Question: I am making a notes web app where I am using AngularJS framework.. I am succesfully displaying notes and I want to delete and update the notes using Unique_id .. I tried doing the ng-repeat with the notes uid in a font-awesome close icon using the a function on click
Code is below:
'''
<div class="bodyContainer">
<div class="title">
<h3>Notes<i ng-click="updateFunc()" class="fa fa-refresh"></i></h3>
</div>
<div class="notesBox">
<div class="notes" ng-repeat="Notes in txtArray | limitTo: 5">
<remove-notes></remove-notes>
<p class="notesTitle">{{Notes.notes_title}}</p>
<p>{{Notes.notes_text}}</p>
</div>
<h3 class="emptyBox" ng-hide="txtArray.length > 0">Write Your First Note!!</h3>
</div>
<div class="homePaging"><a href="#notes">See more</a></div>
</div>
'''
Here is the Directive Code for the '<remove-notes>' directive:
'''
diary.directive('removeNotes', function () {
return {
restrict: 'E',
template: '<i class="fa fa-close fa-fw" ng-click="removeNote({{Notes.notes_uid}})">',
link: function ($scope,element,attrs) {
element.bind('click', function () {
element.css('color','#19B5FE');
})
}
}
});
'''
But When I click the Icon with the click event handler it gives me a parse error:

When I check the Elements panel in the console.. It renders the value of the ang expression '{{Notes.notes_uid}}'
Is there any better way to implement the delete capability.. I just want to know how to pass the 'notes_uid' to my backend php code in an Async way..
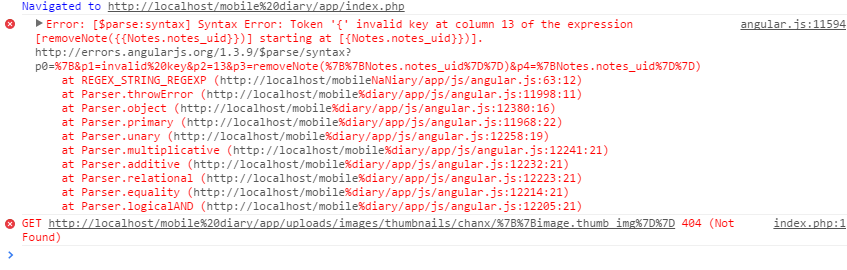
Answer: As you are using Angular's built in directive 'ng-click', you need to remove brackets in your expression.
'''
template: '<i class="fa fa-close fa-fw" ng-click="removeNote(Notes.notes_uid)">'
'''
Another sample for better understanding: 'ng-value="myValue"' and 'value="{{myValue}}"' are totally the same, but you should't mix them up.
## Update
It seems object Notes is not passed to the scope of directive. A possible solution is binding ng-model to directive like
'''
diary.directive('removeNotes', function () {
return {
restrict: 'E',
scope: {
note:'=ngModel'
//bindAttr: '='
},
template: '<i class="fa fa-close fa-fw" ng-click="removeNote(note.notes_uid)">',
link: function ($scope,element,attrs) {
element.bind('click', function () {
element.css('color','#19B5FE');
})
}
}
});
'''
Then in your view outside, bind models to 'ng-model' like
'''
<remove-notes ng-model="Notes"></remove-notes>
'''